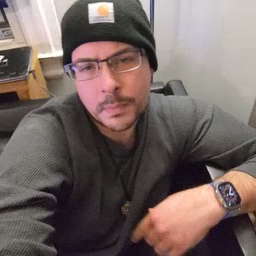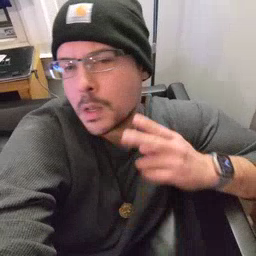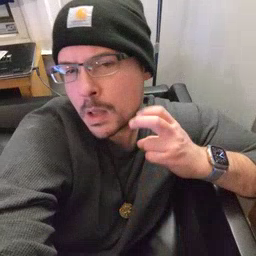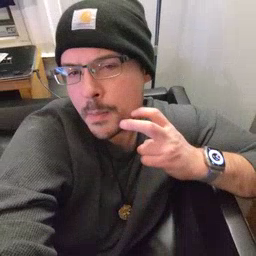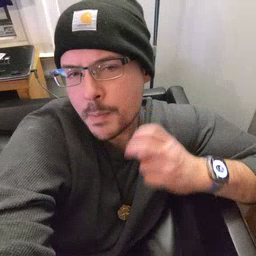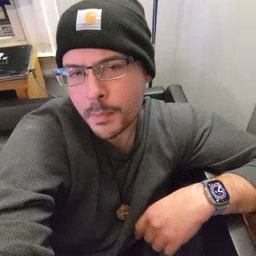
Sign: gum